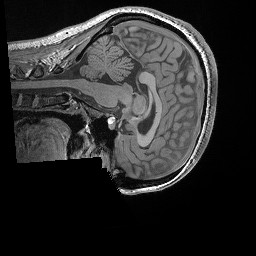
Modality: T1w
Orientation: sagittal
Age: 22
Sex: female
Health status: healthy
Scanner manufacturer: siemens
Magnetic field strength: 3 T
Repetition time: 0.02 s
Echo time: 0.00492 s